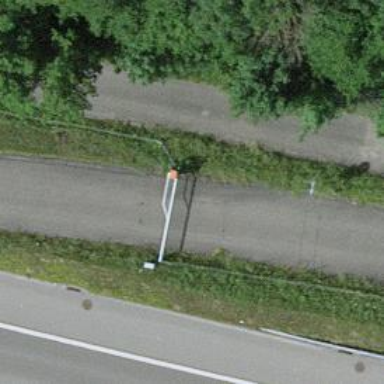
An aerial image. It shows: Lift gate barrier.